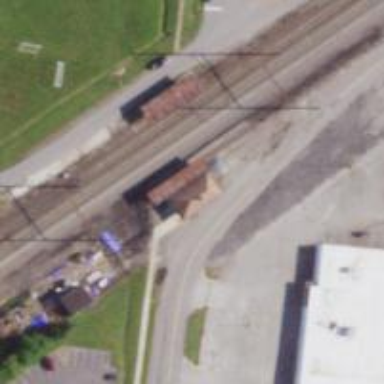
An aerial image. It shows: Site related to railway infrastructure.